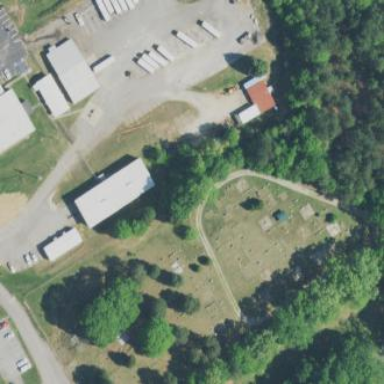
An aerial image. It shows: Cemetery.